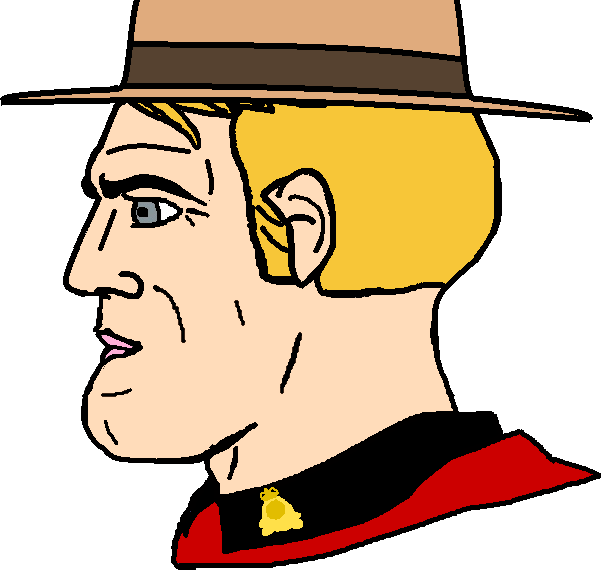
Label: 4_Yes_Chad